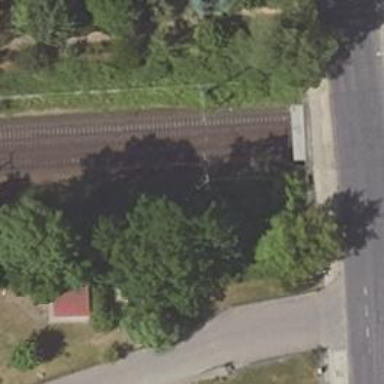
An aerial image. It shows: Railway signal.